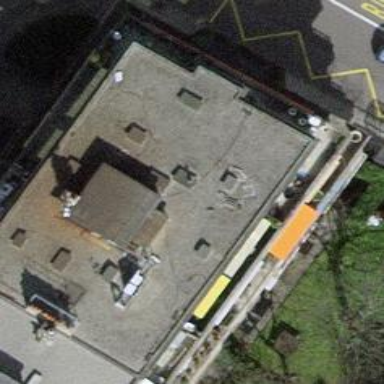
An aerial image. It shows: Pharmacy.